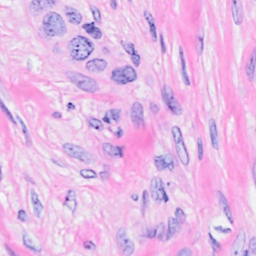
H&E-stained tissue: Breast